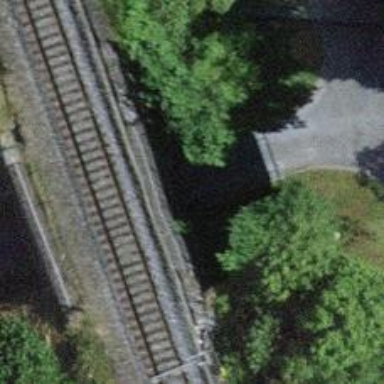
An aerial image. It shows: Gravel footway tunnel.